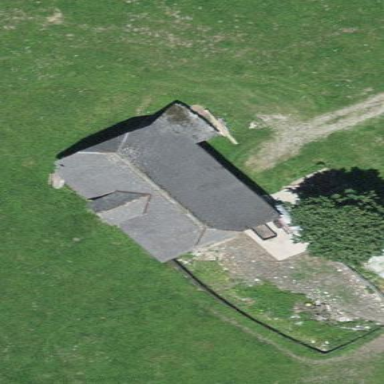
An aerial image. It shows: Rural barn.